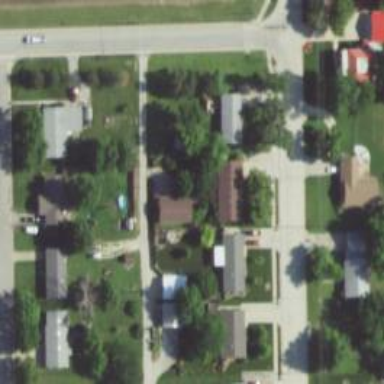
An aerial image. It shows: Alley classified as service road.